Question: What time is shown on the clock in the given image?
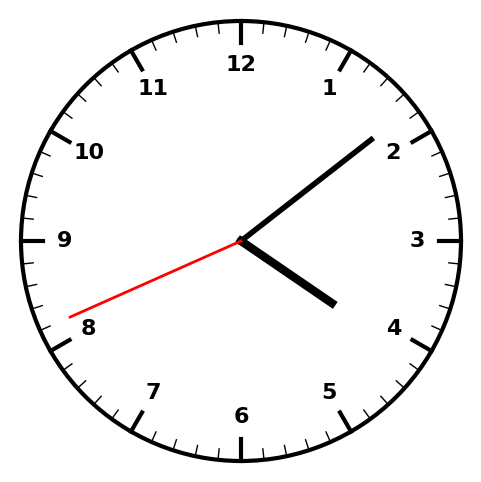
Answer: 04:08:41